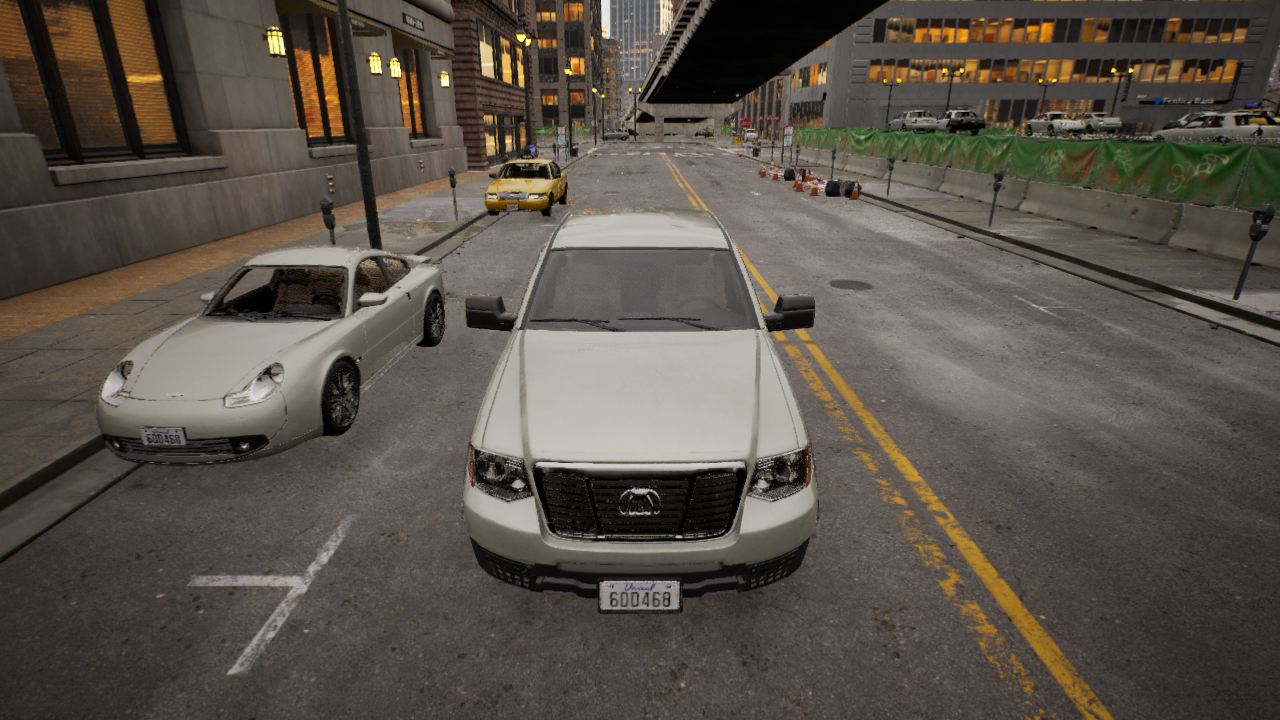
Venue: downtown
Lighting: golden hour
Vehicle rig: pickup